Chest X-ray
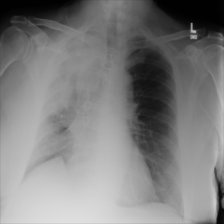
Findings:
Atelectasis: negative
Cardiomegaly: negative
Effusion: positive
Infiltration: negative
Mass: positive
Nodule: negative
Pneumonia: negative
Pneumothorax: negative
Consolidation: negative
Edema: negative
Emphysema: negative
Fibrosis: negative
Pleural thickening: negative
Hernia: negative